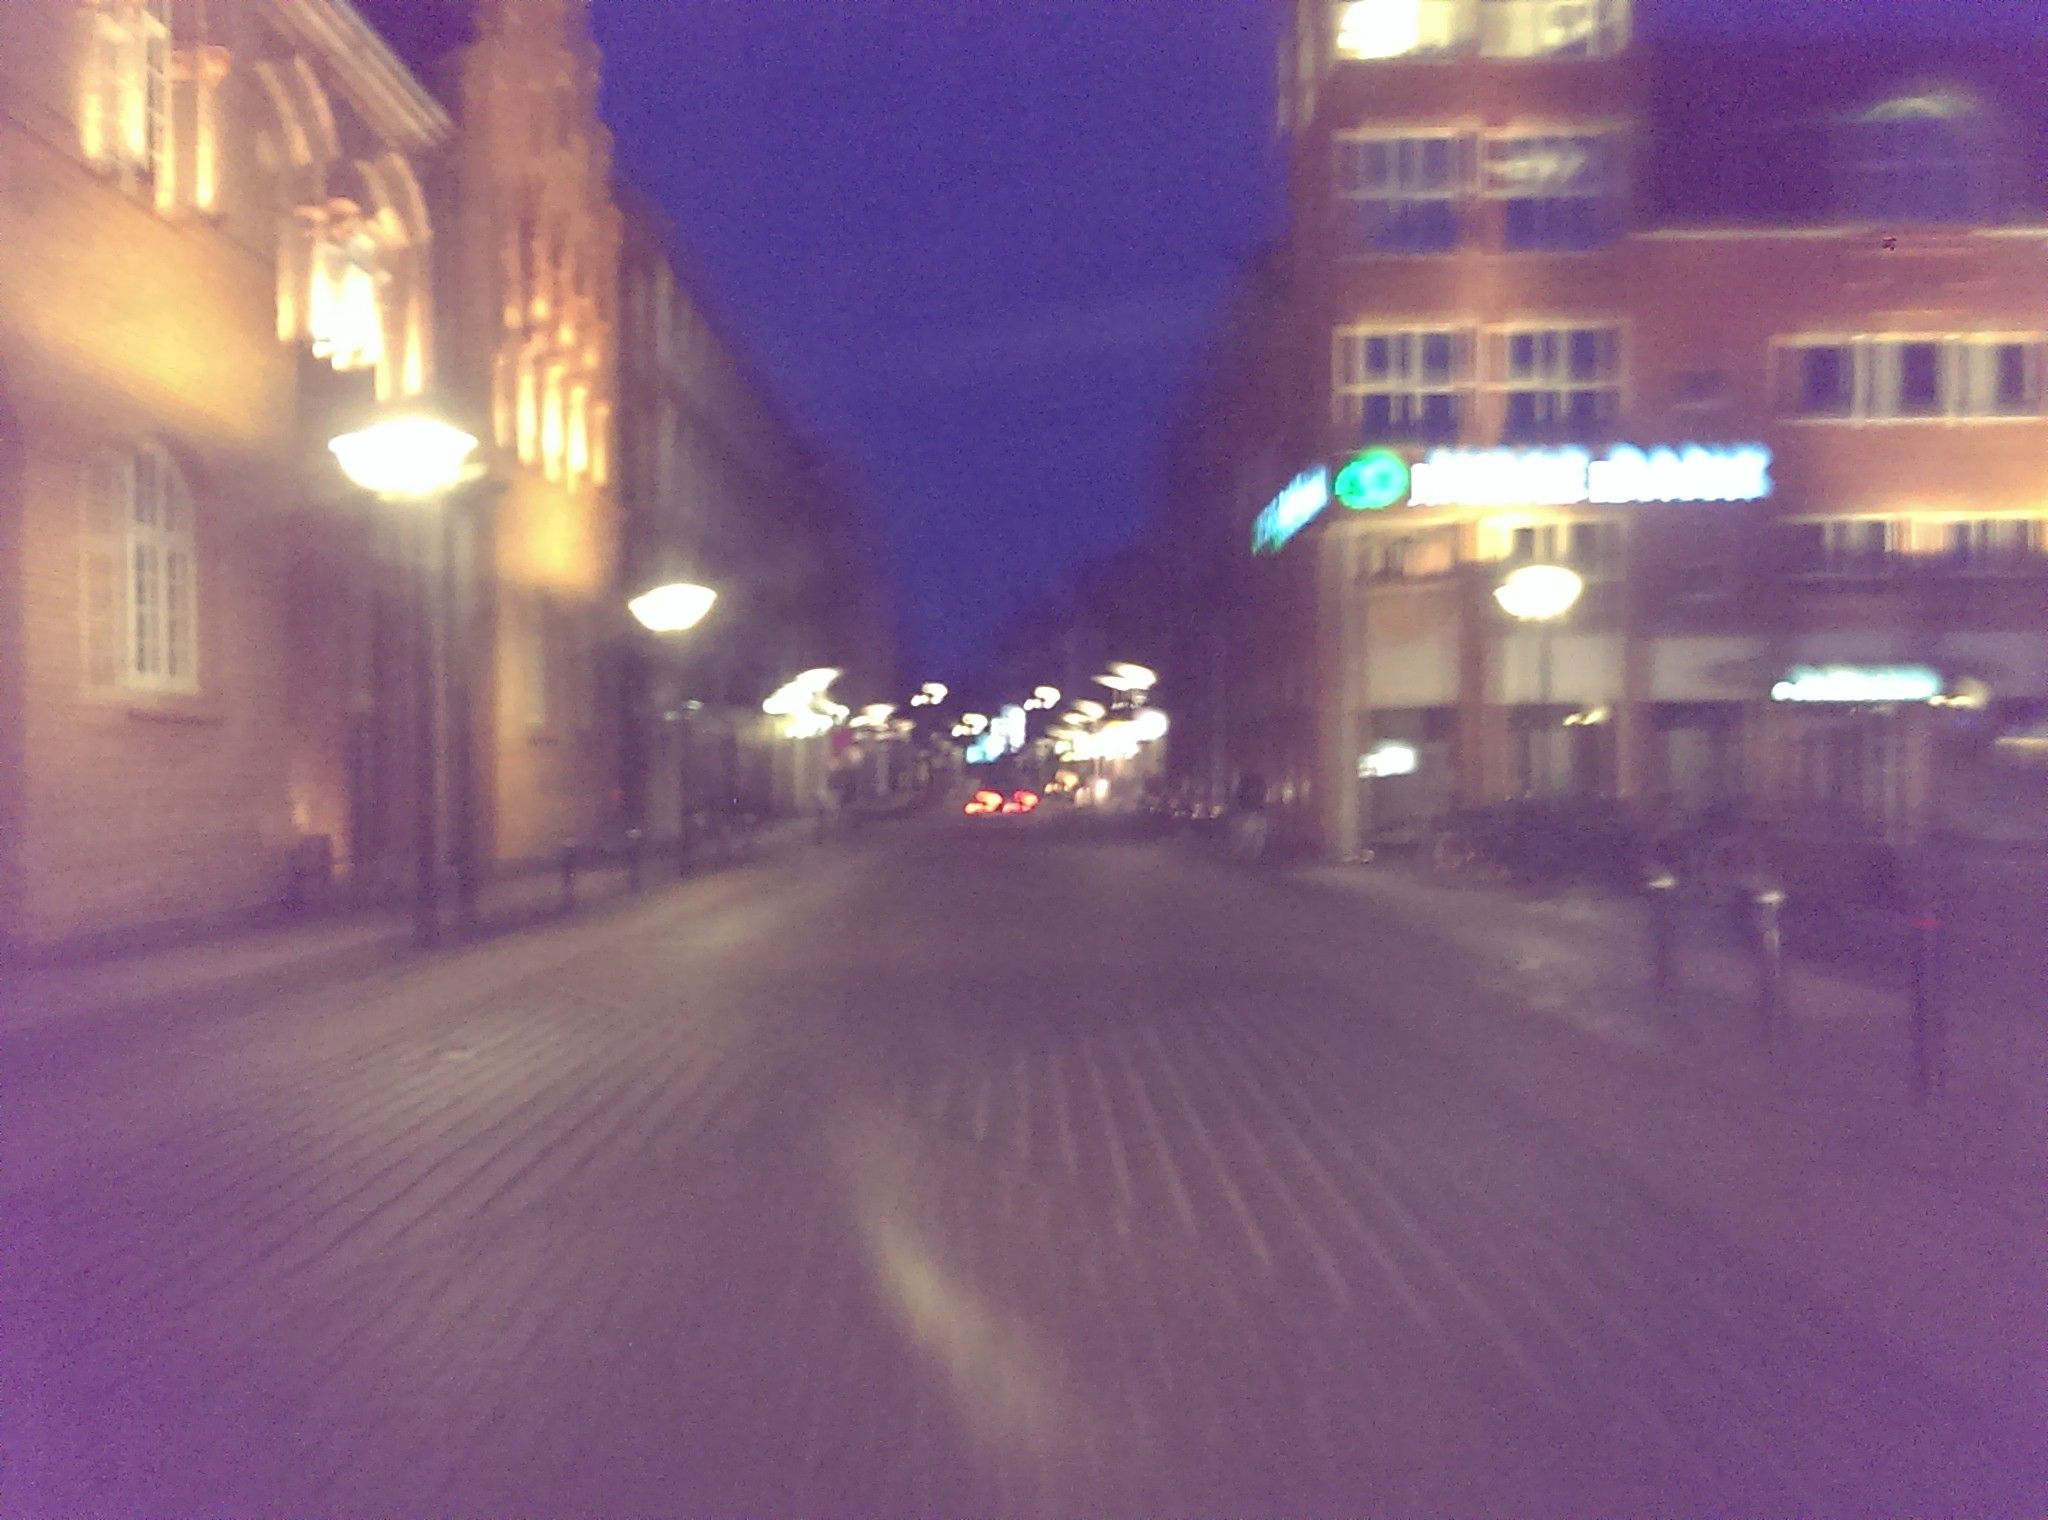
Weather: clear
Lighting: night
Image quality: slightly poor
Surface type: driving surface
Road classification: pedestrian, tertiary
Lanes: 2
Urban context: dense urban cluster
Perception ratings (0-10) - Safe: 1.25, Lively: 9.04, Beautiful: 6.82, Boring: 1.18, Depressing: 2.29, Wealthy: 6.5